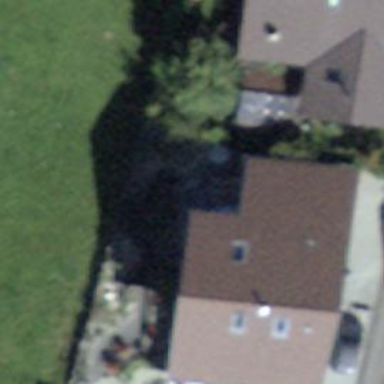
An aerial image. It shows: Residential building.